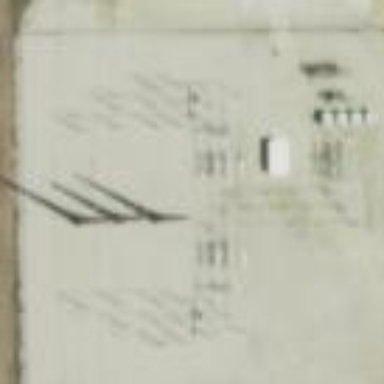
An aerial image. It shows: Distribution power substation secured by fence.